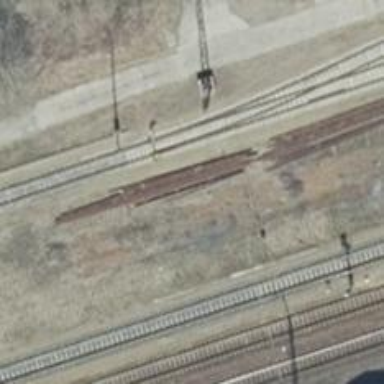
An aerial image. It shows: Railway switch.